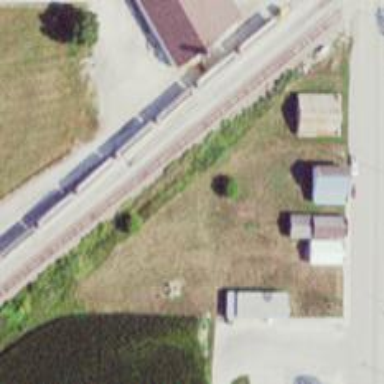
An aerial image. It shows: Railway siding with rails.